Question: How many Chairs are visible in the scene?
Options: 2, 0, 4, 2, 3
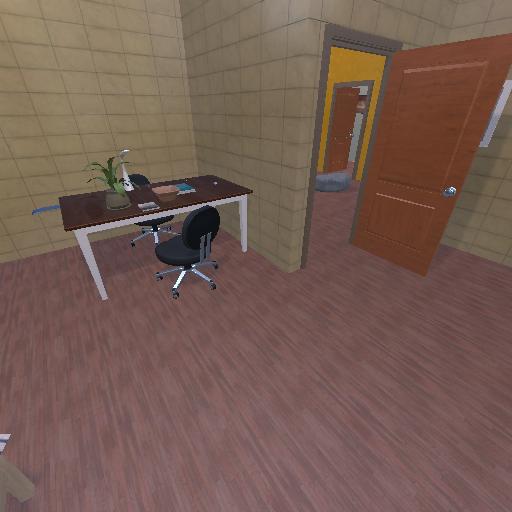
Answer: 2